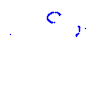
Particle: kaon